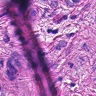
Metastatic tissue present: yes